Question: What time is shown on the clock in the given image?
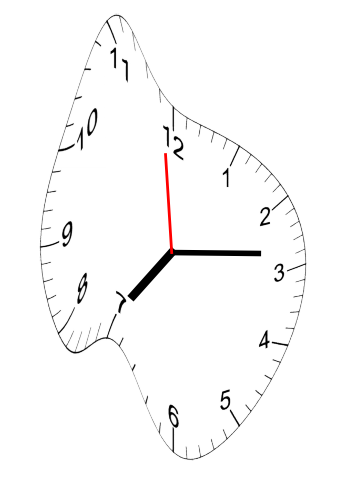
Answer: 07:13:59